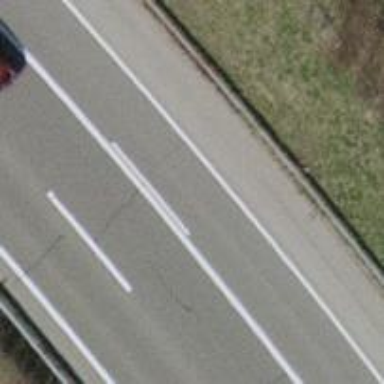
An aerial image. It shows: Asphalt motorway link.